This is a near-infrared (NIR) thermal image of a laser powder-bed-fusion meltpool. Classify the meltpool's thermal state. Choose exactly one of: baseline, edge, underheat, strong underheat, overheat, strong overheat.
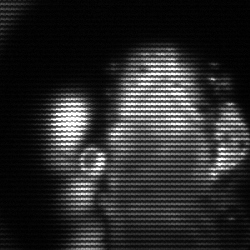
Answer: strong underheat